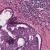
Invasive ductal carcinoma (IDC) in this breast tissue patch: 1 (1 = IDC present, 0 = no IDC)